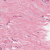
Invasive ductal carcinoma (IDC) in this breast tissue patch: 1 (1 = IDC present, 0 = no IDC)